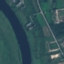
Land use / land cover class: River